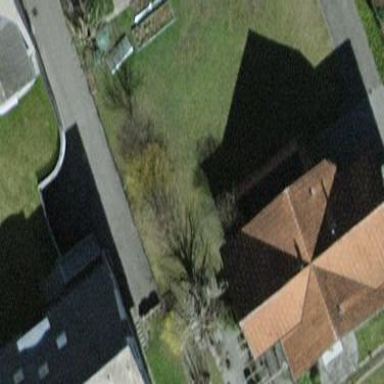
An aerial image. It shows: Detached building.